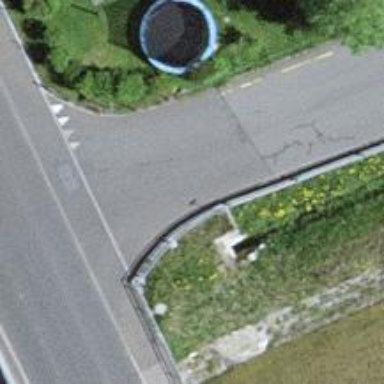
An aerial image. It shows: Uncontrolled zebra crossing on the road.